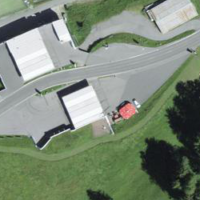
EUNIS habitat code: 26
Species observed at this site:
Arnica montana
Rupicapra rupicapra
Leontopodium nivale
Polygala vulgaris